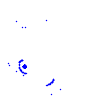
Particle: pion